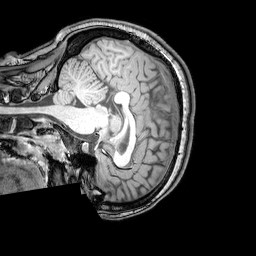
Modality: T1w
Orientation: sagittal
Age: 26
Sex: female
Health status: healthy
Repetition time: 0.081 s
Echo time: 0.037 s